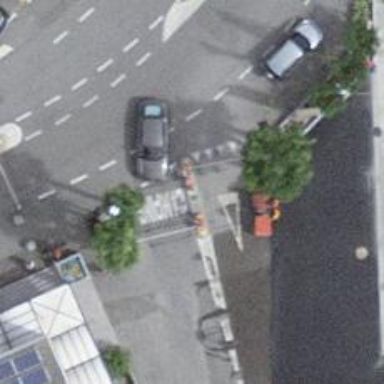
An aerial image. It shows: Lift gate barrier.